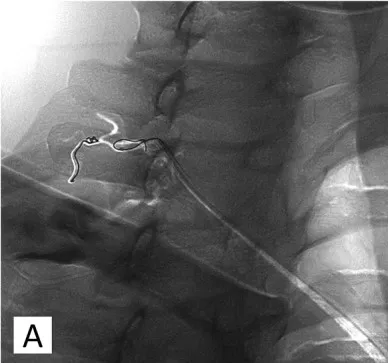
Embolisation with spirals. The first Fig. (a) shows an angiogram of the tortuous course of the bleeding vessels. The micro-catheter was inserted over the branch supplying the spinal cord in order to obtain a selective embolisation of the blood leaking branches with two micro-coils.
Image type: radiology (x_ray)